Field crop: maize
Growth stage: 2
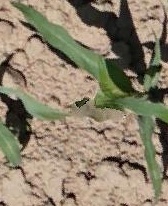
Species: maize